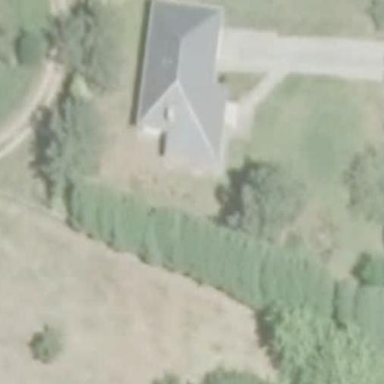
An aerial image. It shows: Simple and straightforward house.